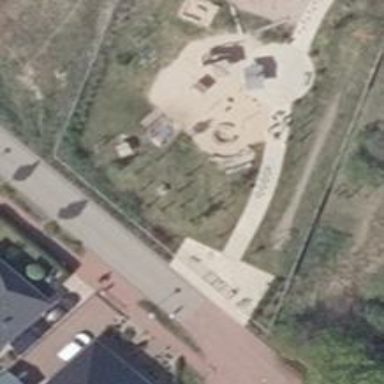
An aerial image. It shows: Playhouse with gabled roof in playground.